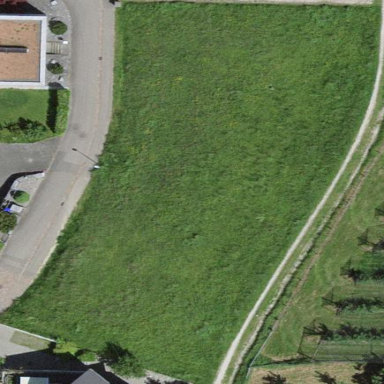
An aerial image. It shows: Open area covered with grass.